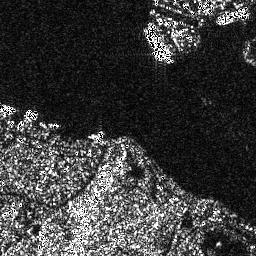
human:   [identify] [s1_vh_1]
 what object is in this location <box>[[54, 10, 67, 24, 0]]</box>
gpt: <ref>1 medium ship at the top</ref>